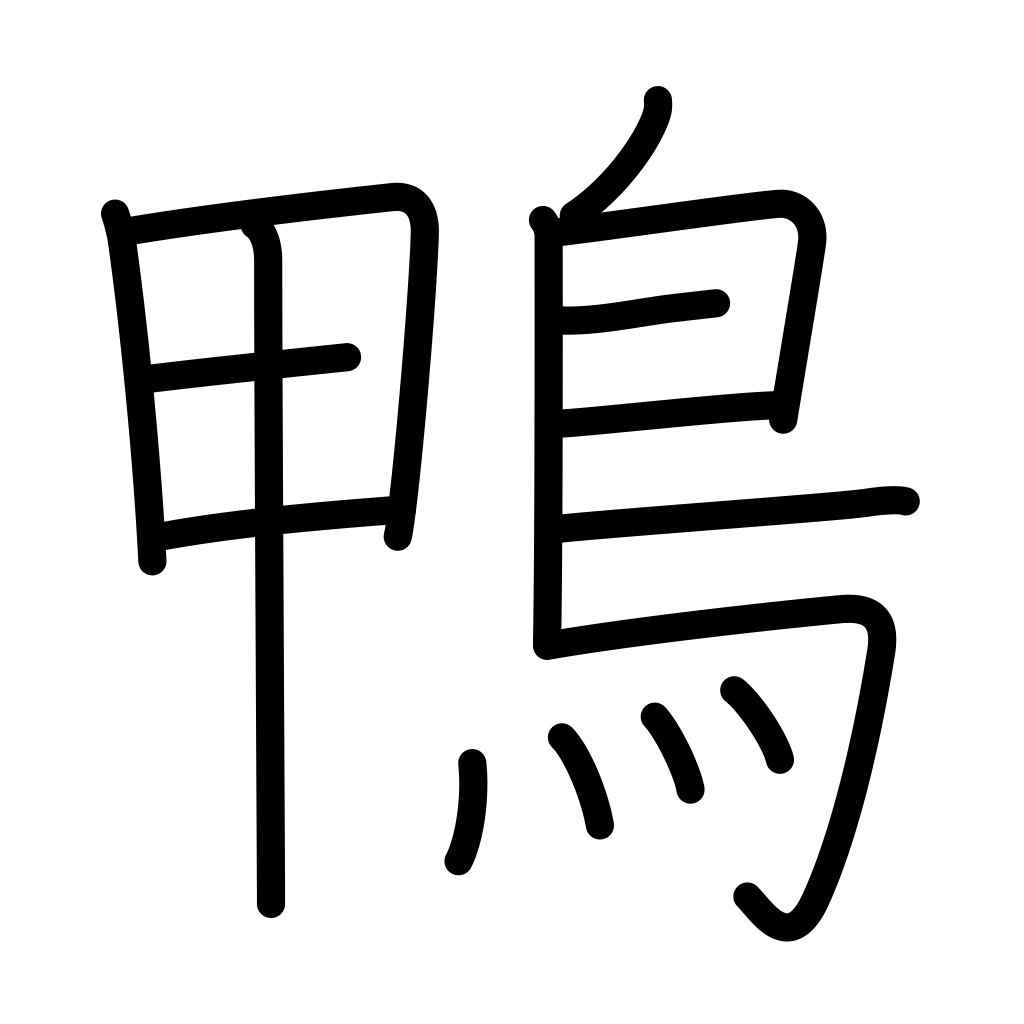
Meaning: wild duck, easy mark